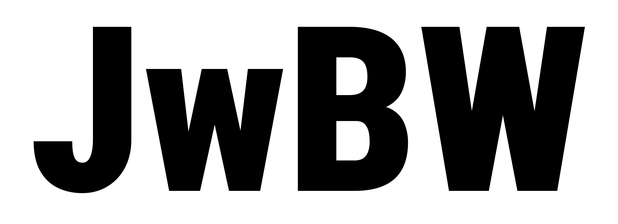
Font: Roboto_Condensed_Black